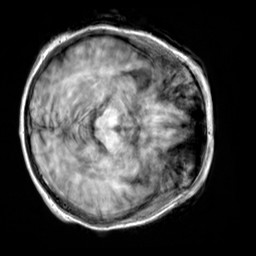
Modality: T1w
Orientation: axial
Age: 67
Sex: female
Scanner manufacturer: siemens
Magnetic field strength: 3 T
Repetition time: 2.3 s
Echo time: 0.00303 s